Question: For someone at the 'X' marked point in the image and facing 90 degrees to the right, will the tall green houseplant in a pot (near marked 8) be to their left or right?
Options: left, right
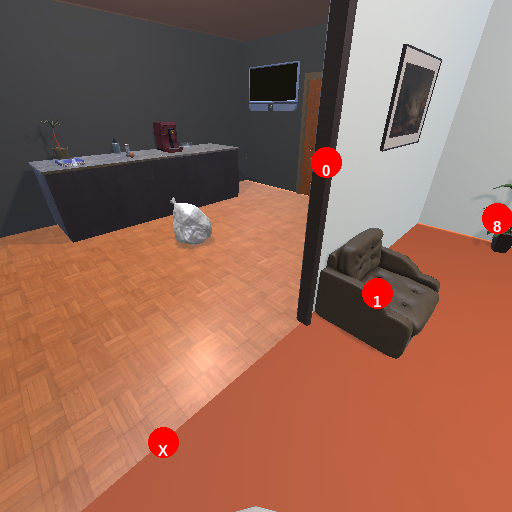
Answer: left